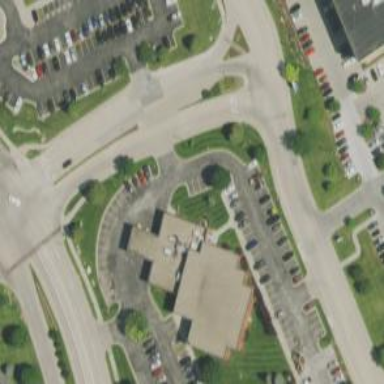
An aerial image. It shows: Office building serving as bank.